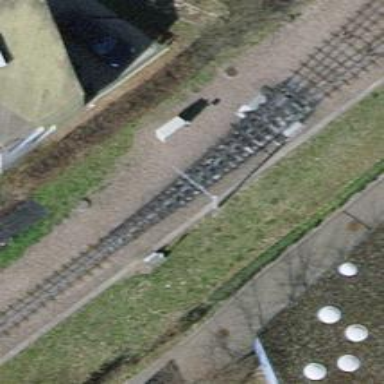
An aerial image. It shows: Railway switch.